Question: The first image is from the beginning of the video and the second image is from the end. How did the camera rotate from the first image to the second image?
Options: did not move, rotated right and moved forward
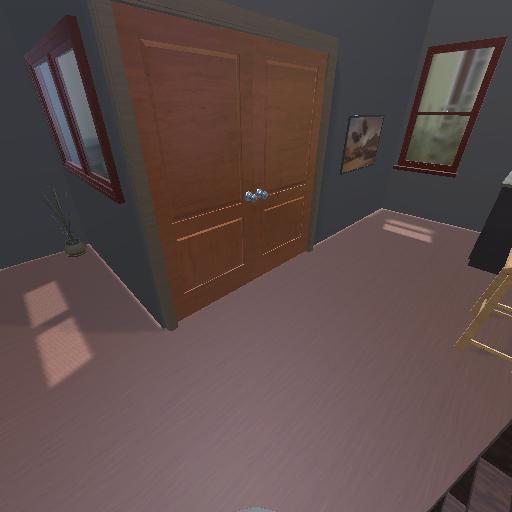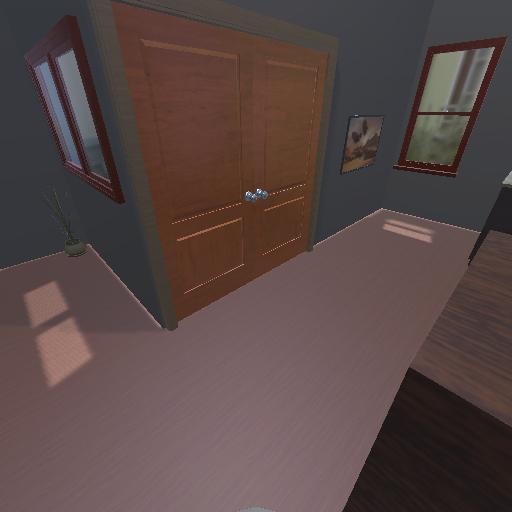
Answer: did not move